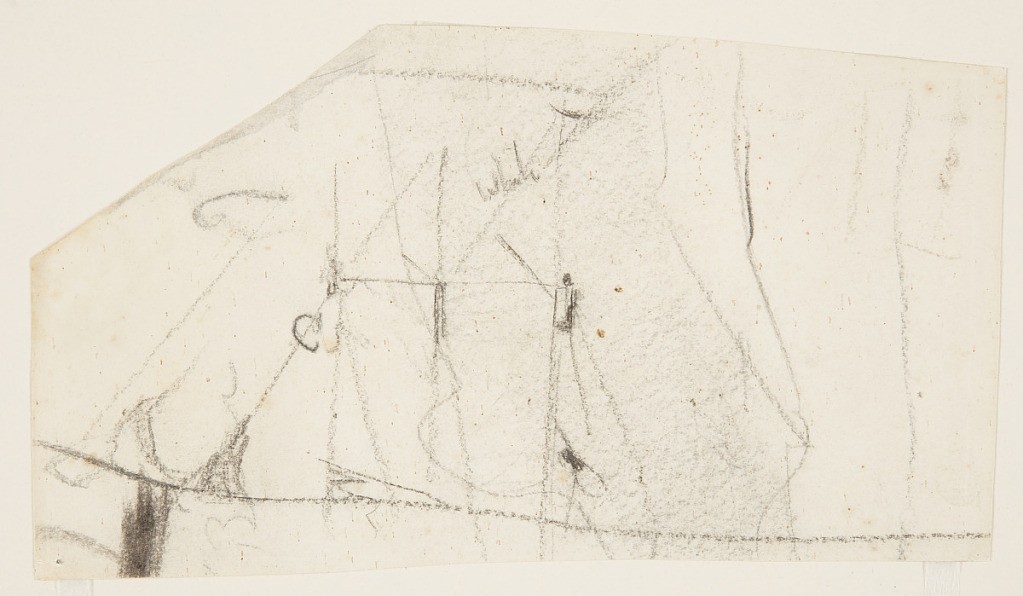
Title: Sketches of Ships' Masts
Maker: Winslow Homer, American, 1836–1910
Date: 1895–96
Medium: Charcoal on paper
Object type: Drawing
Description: Horizontal view of masts of a ship shown with color notations.